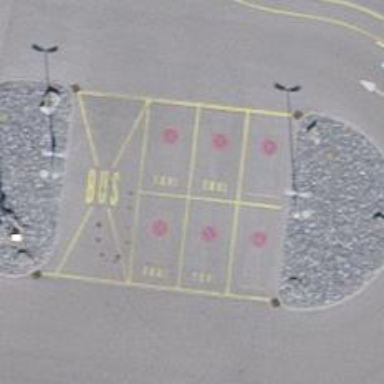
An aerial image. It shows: Taxi stand.